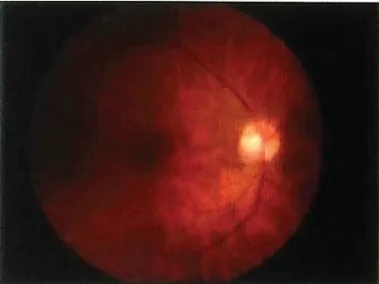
Optic fundi before radiosurgery. (A) Left healthy side.
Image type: ophthalmic_imaging (fundus_photograph)